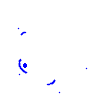
Particle: pion